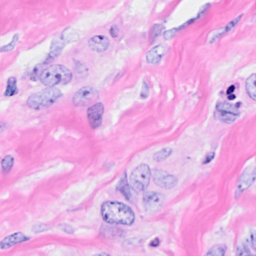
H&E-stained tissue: Breast